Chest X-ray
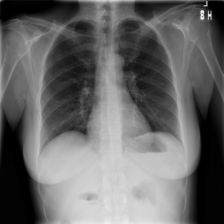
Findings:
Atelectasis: negative
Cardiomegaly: negative
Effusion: negative
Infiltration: negative
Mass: negative
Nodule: negative
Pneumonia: negative
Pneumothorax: negative
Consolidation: negative
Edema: negative
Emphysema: negative
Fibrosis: negative
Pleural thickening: negative
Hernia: negative